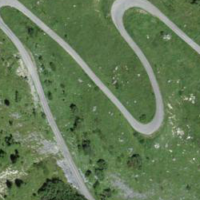
EUNIS habitat code: 24
Species observed at this site:
Hedysarum hedysaroides